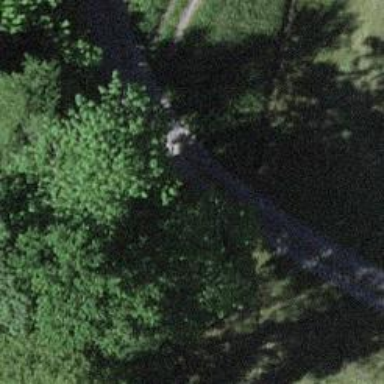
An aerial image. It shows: Culvert tunnel.